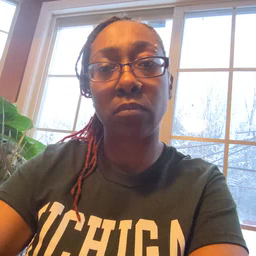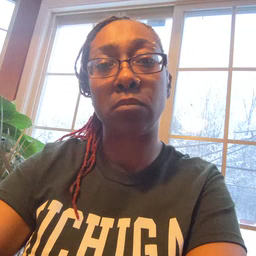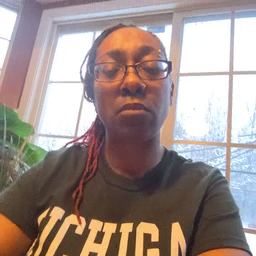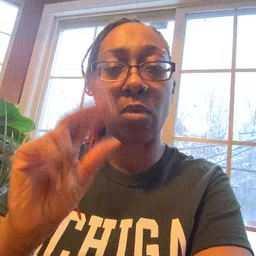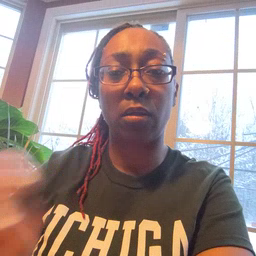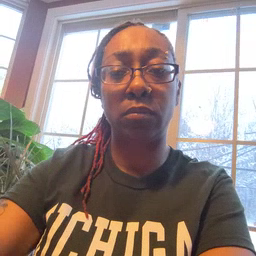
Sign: no